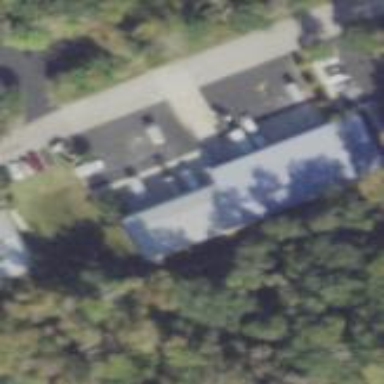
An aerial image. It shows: Commercial building.